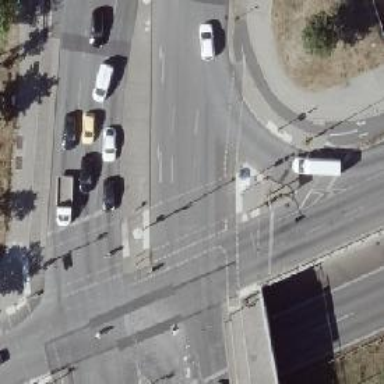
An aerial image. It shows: Cycleway with crossing that has traffic signals and island.